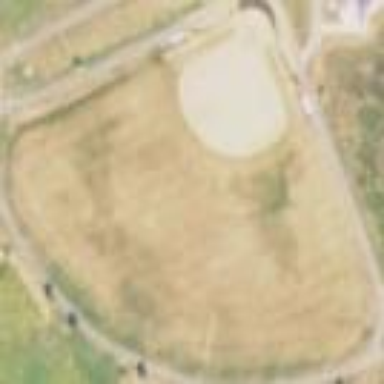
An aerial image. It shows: Baseball pitch for leisure land.